Question: There are some blocks in the picture. You are required to piece them together into a rectangle. Please return the perimeter of the rectangle.
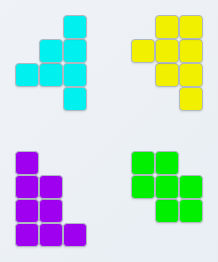
Answer: 22